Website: crate-barrel
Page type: address-validator
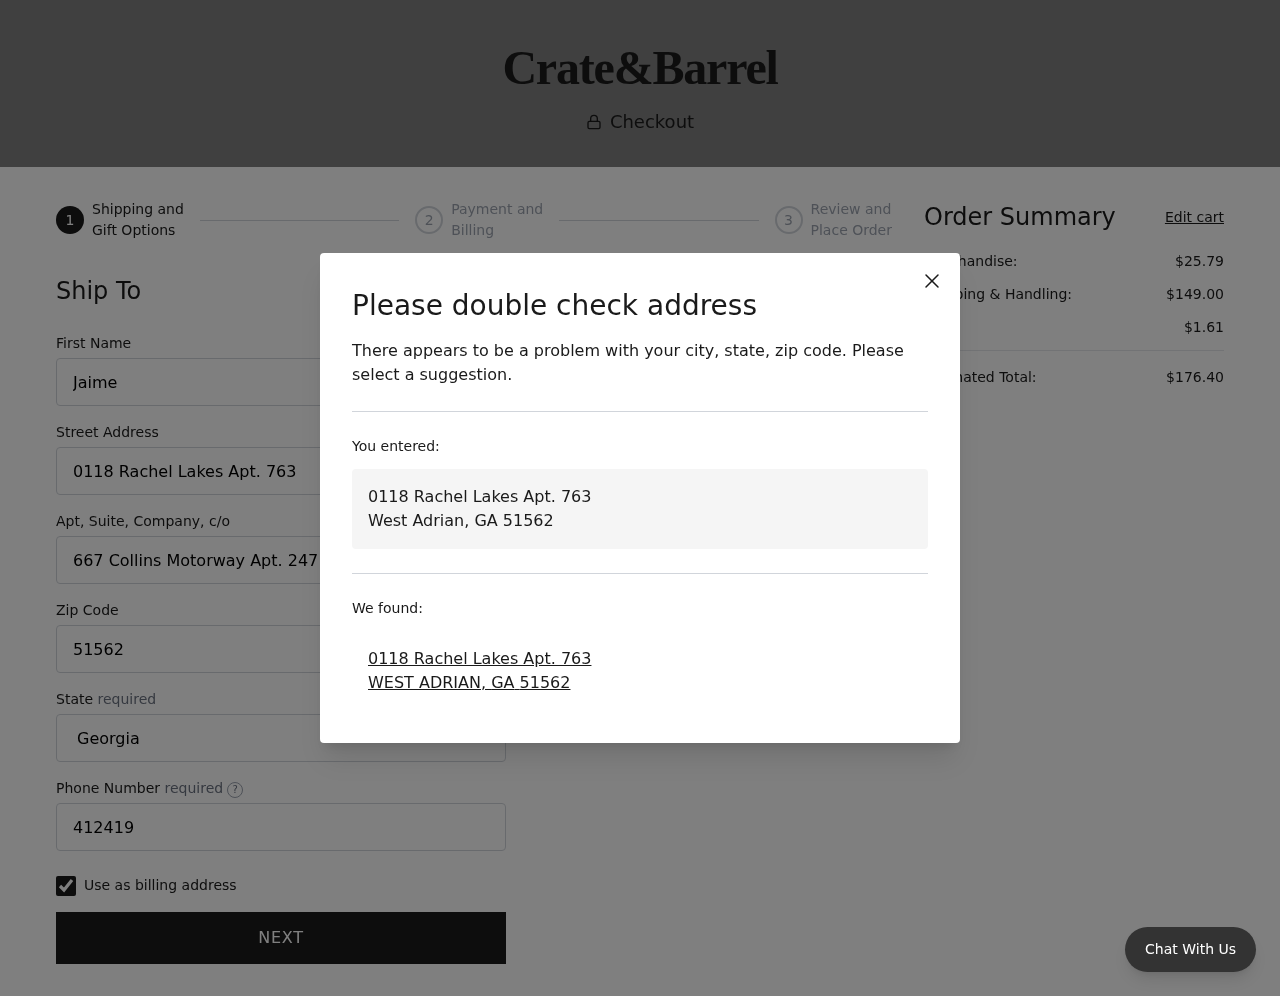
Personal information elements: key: PII_CITY
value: West Adrian
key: PII_CITY
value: WEST ADRIAN
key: PII_FIRSTNAME
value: Jaime
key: PII_PHONE
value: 4124197193
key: PII_POSTCODE
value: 51562
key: PII_STATE
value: Georgia
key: PII_STATE_ABBR
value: GA
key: PII_STREET
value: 0118 Rachel Lakes Apt. 763
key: PII_STREET2
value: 667 Collins Motorway Apt. 247
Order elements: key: ORDER_SUBTOTAL
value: $25.79
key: ORDER_SHIPPING_COST
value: $149.00
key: ORDER_TAX
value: $1.61
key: ORDER_TOTAL
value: $176.40